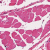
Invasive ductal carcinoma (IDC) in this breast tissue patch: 0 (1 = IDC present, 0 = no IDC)